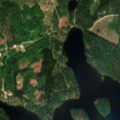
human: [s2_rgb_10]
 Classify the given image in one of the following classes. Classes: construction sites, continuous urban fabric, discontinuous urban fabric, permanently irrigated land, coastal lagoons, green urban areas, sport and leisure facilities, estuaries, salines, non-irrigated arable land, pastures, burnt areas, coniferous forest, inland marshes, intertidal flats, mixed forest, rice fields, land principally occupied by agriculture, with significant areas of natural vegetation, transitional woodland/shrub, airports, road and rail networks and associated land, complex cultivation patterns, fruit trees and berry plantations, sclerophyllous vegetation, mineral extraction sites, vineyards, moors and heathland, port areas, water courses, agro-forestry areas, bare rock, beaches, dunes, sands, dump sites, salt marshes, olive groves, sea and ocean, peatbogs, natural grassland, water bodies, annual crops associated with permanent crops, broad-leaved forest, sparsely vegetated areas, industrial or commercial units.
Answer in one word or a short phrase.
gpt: coniferous forest, mixed forest, transitional woodland/shrub, water bodies